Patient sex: F
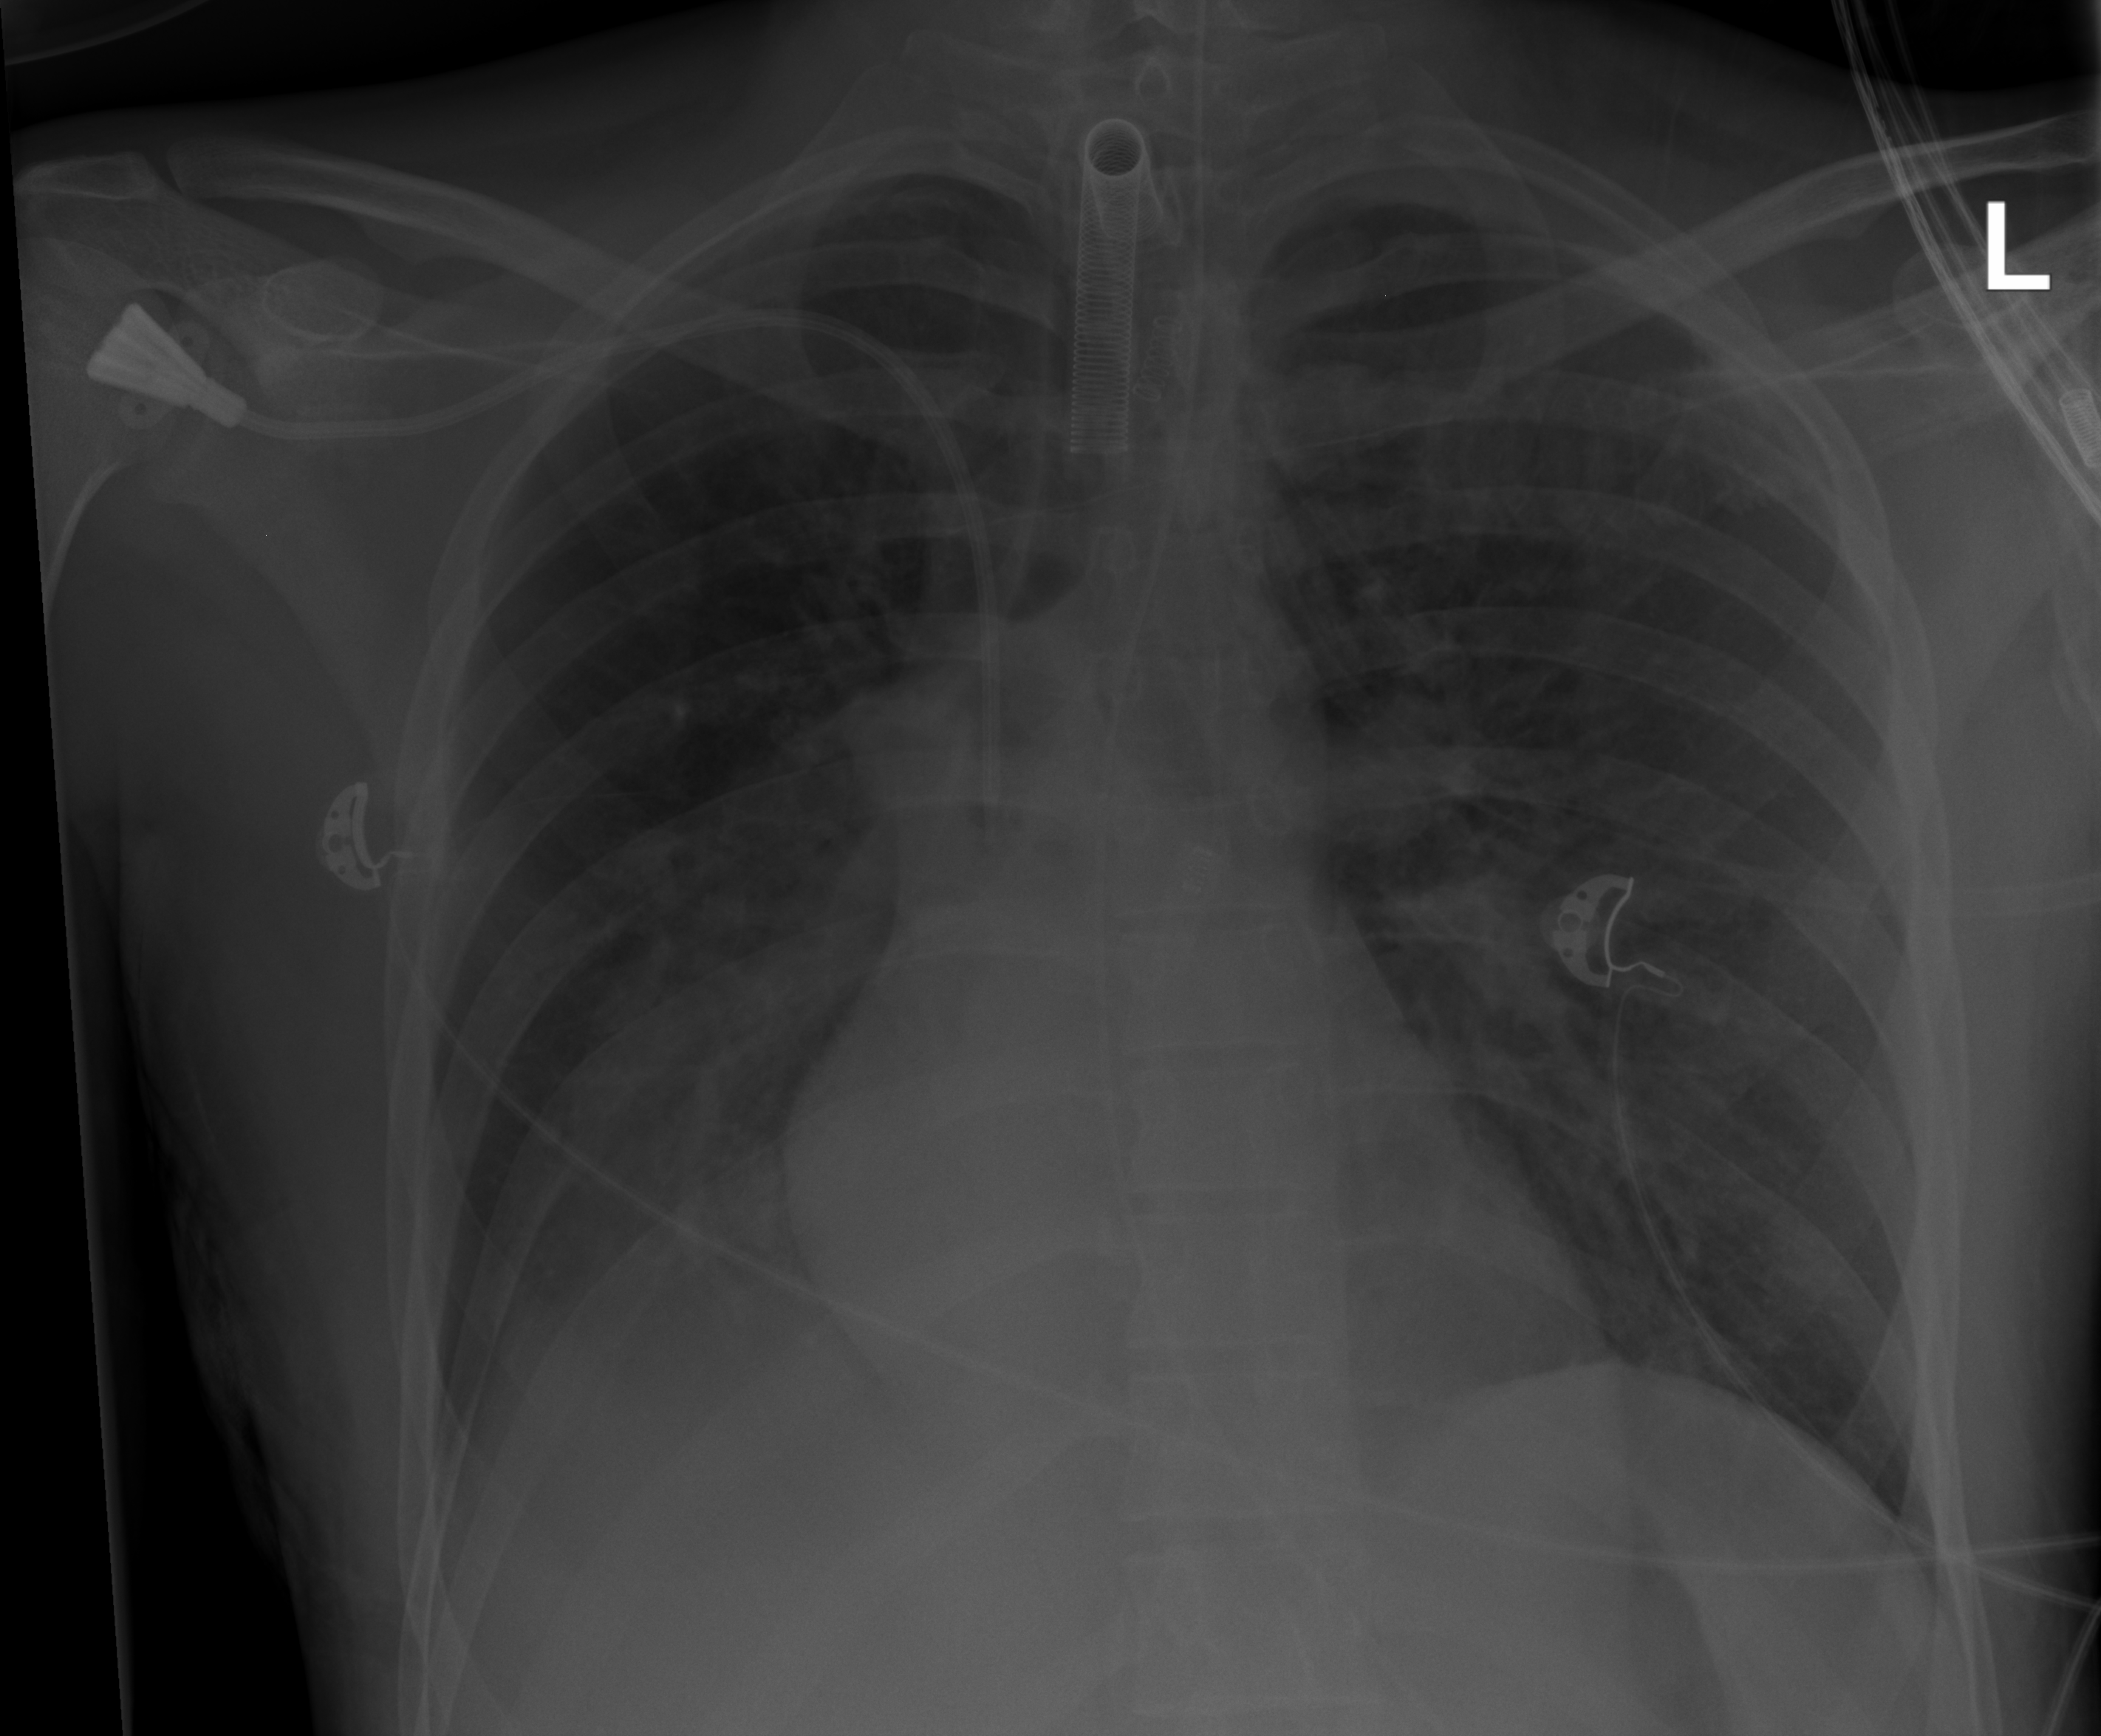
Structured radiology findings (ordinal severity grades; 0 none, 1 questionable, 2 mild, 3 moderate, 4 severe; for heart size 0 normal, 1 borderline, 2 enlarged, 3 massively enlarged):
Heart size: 0
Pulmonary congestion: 0
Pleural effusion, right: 3
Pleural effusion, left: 0
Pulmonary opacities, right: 1
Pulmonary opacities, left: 0
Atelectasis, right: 2
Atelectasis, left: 0